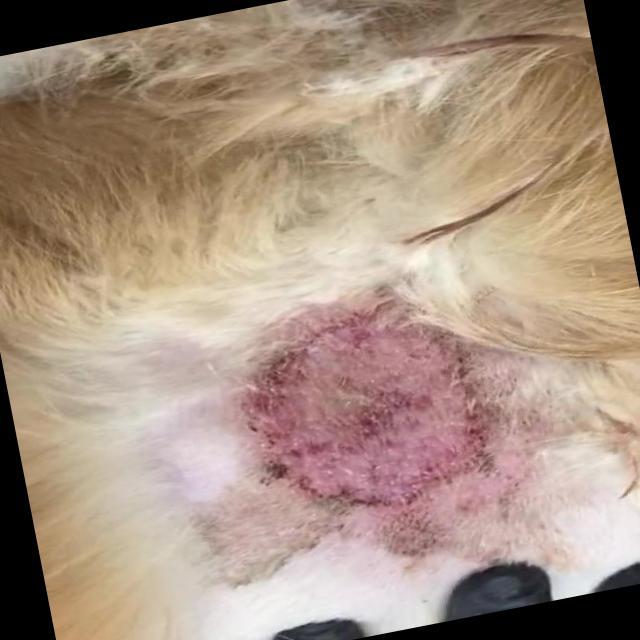
Canine dermatitis — inflammation of the skin presenting with erythema, pruritus, papules, and excoriation. May be allergic, contact, or atopic in origin.